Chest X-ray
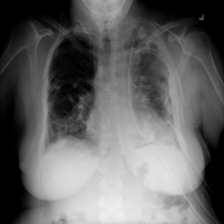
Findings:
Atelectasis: negative
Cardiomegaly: negative
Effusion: negative
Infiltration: negative
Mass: negative
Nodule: negative
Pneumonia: negative
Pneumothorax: negative
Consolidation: negative
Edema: negative
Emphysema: negative
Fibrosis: negative
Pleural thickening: negative
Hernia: negative